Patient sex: M
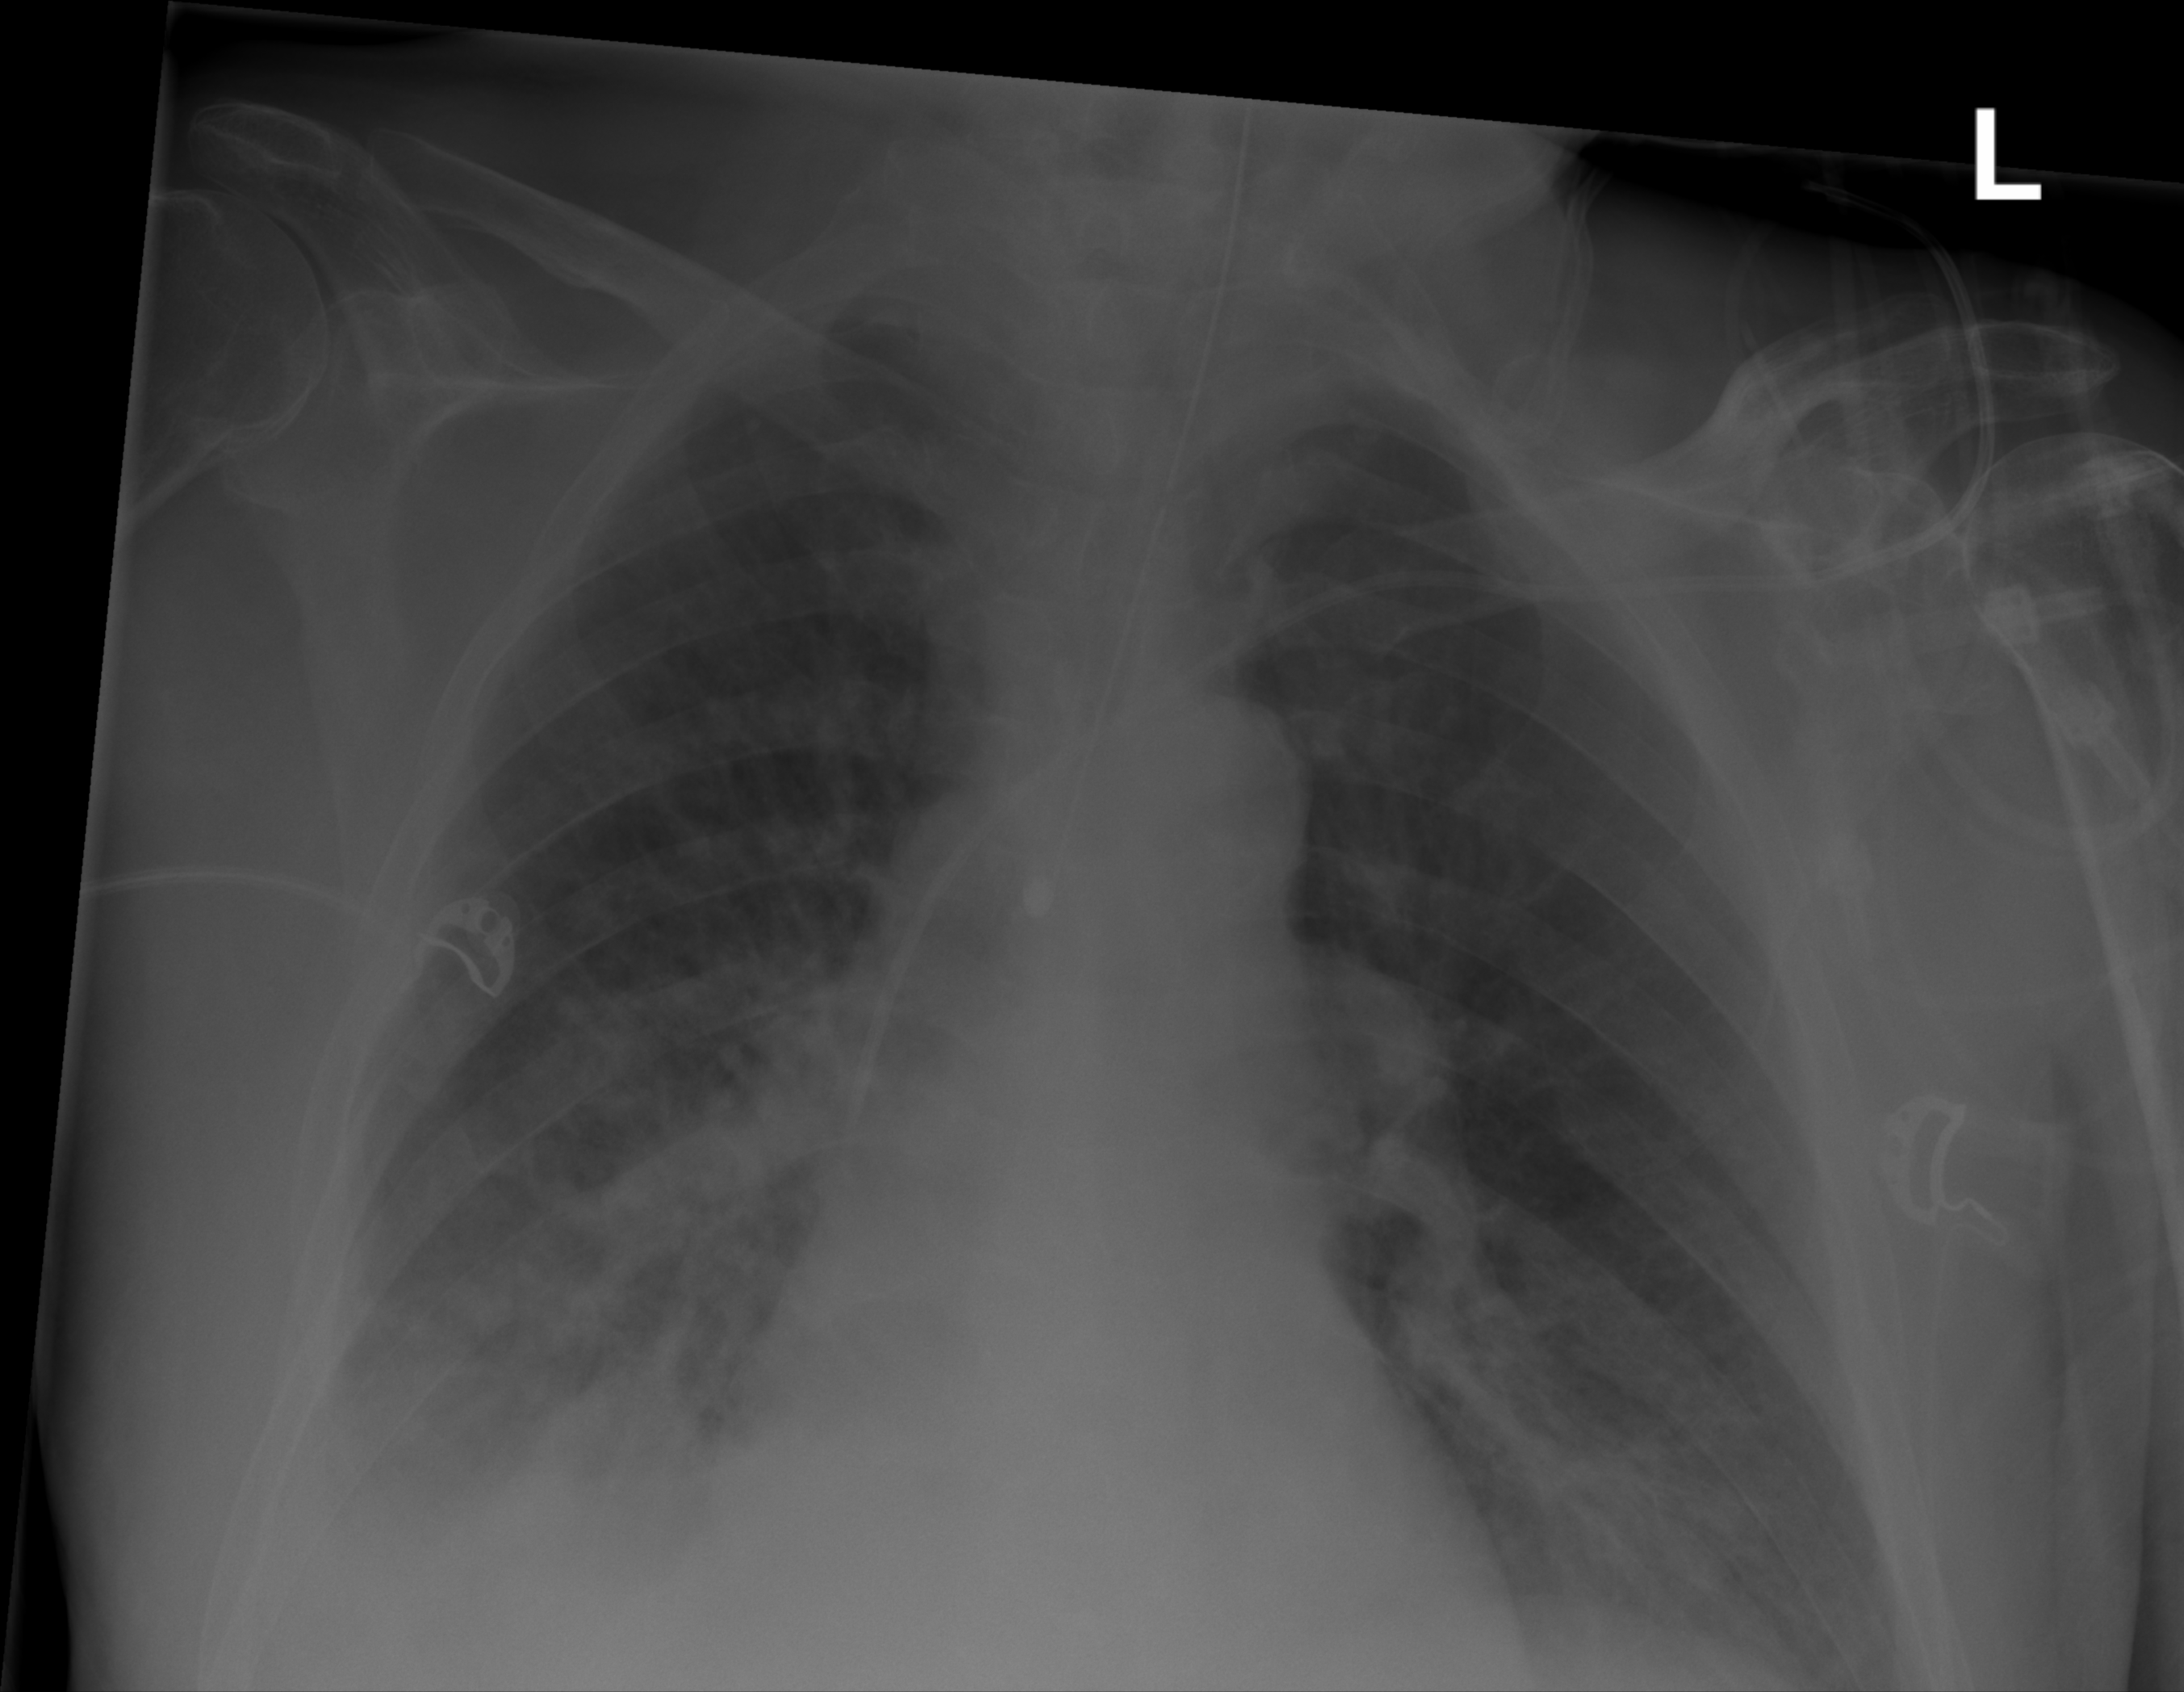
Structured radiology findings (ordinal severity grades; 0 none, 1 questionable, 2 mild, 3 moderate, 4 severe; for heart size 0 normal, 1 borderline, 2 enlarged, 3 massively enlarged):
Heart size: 0
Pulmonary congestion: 0
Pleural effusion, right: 2
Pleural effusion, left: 0
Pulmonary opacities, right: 2
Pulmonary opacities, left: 2
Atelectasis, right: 3
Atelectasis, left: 1